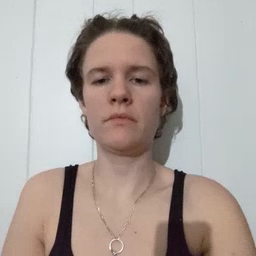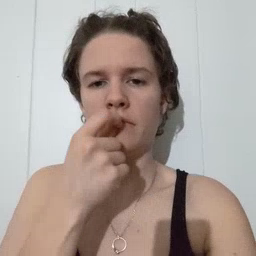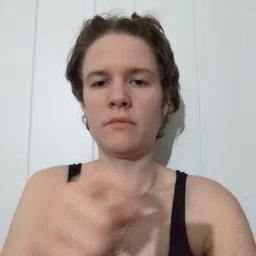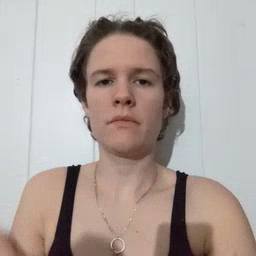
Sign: pen